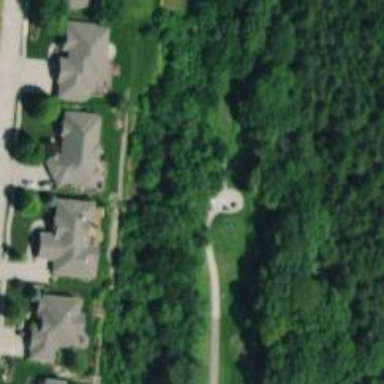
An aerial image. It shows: Service road designated as golf cart path.